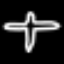
Label: airplane